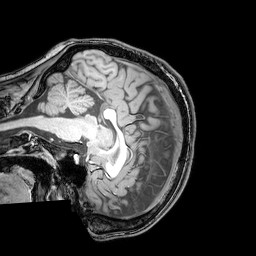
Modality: T1w
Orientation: sagittal
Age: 21
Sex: male
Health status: healthy
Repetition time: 0.081 s
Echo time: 0.037 s